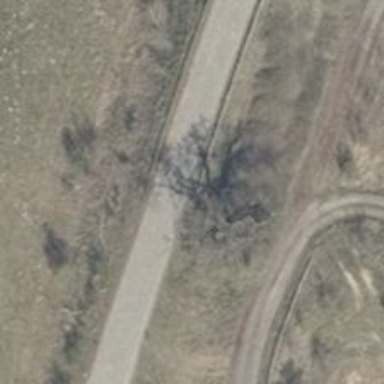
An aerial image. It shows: Unclassified road.